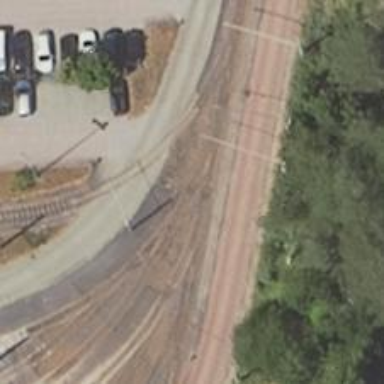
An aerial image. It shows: Railway switch with turnout to the right.